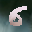
Label: 6